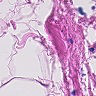
Metastatic tissue present: no